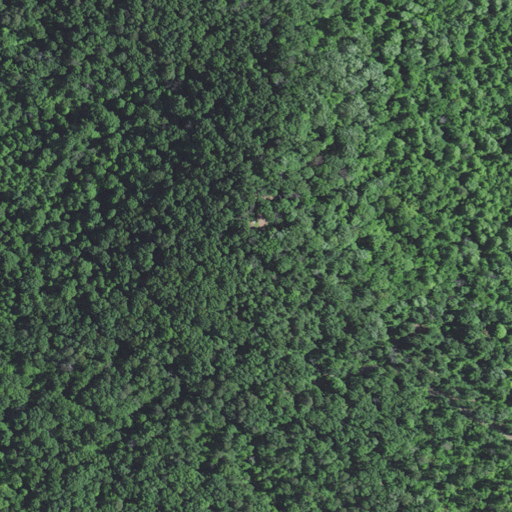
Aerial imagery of mountain in Kentucky named Cambron Knob containing deciduous forest and mixed forest